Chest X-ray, PA view. Patient: 37 years old, sex M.
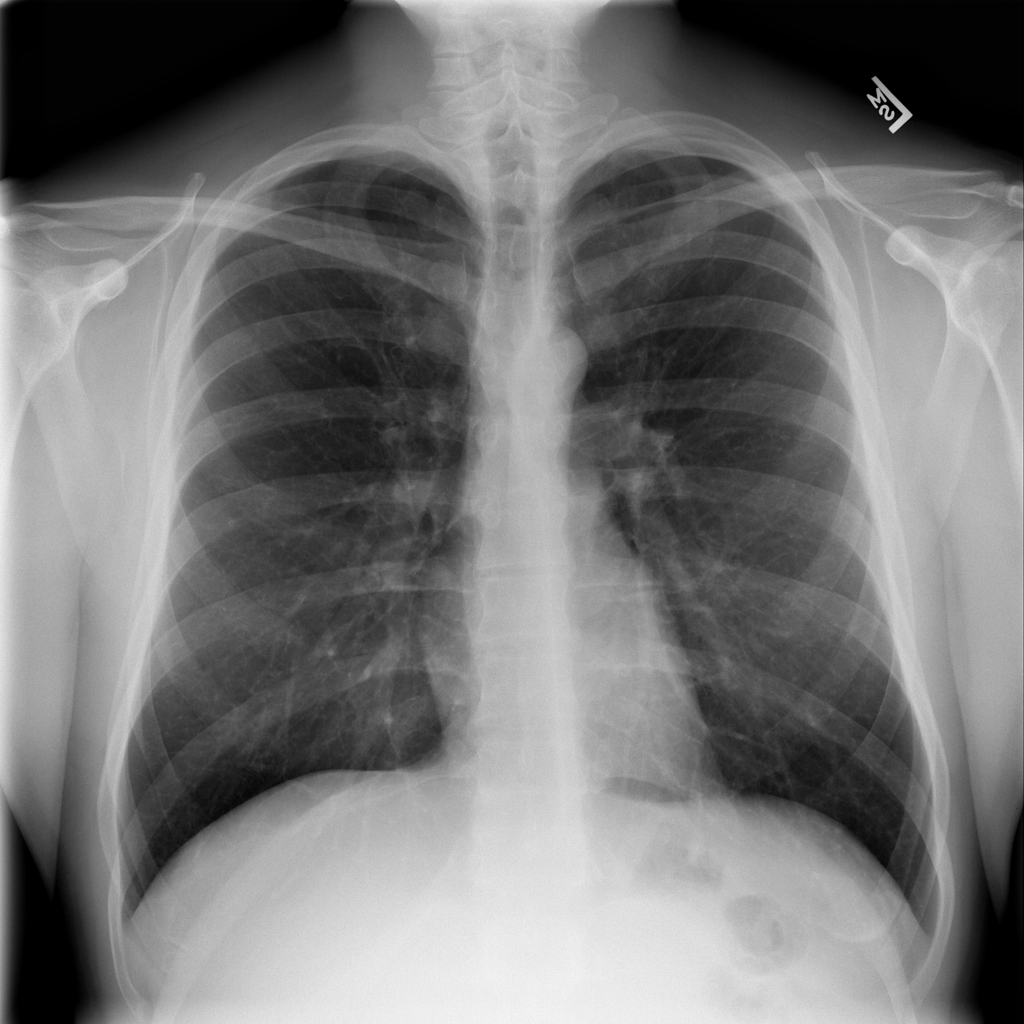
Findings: No Finding